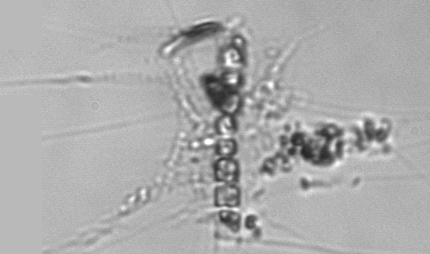
Label: Chaetoceros